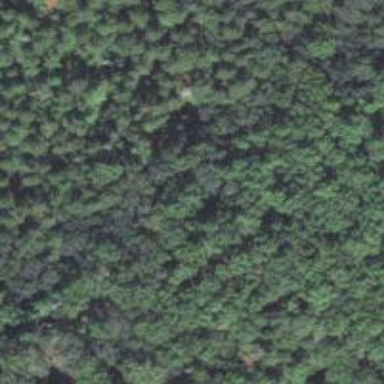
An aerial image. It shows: Broadleaved woodland area.